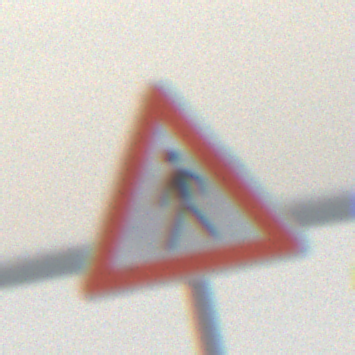
Verkehrszeichen: FussgaengerRechts
Umgebung: Outdoor, Nature
Tageszeit: MorningAfternoon
Wetter: Overcast
Licht: Natural
Jahreszeit: Winter
Kontrast: LowContrast